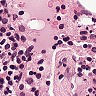
Metastatic tissue present: no